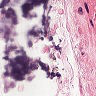
Metastatic tissue present: no